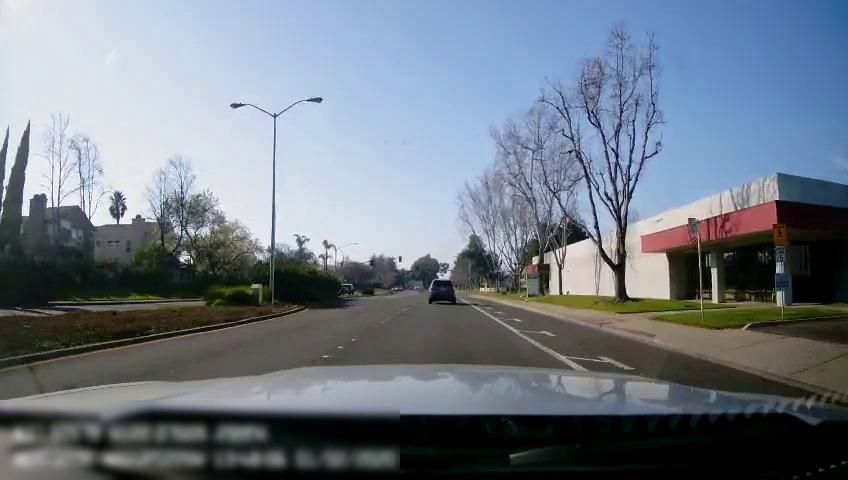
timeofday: Day
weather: Sunny
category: Drivable Space
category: Drivable Space
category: Vehicles | SUV
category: Lanes | Current Lane
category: Lanes | Current Lane